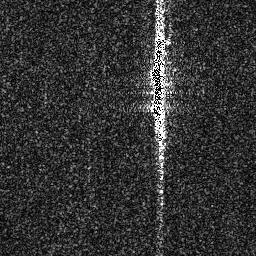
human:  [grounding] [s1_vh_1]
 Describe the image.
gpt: In the satellite image, there is  <ref>1 large ship </ref> <box>[[57, 12, 65, 48, 0]]</box> located at center.